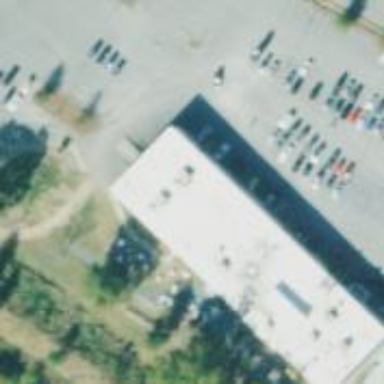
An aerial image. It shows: Commercial building.